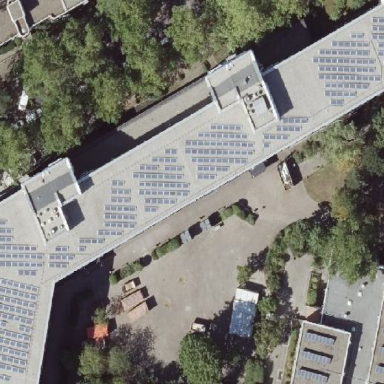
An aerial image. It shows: School building with flat roof.